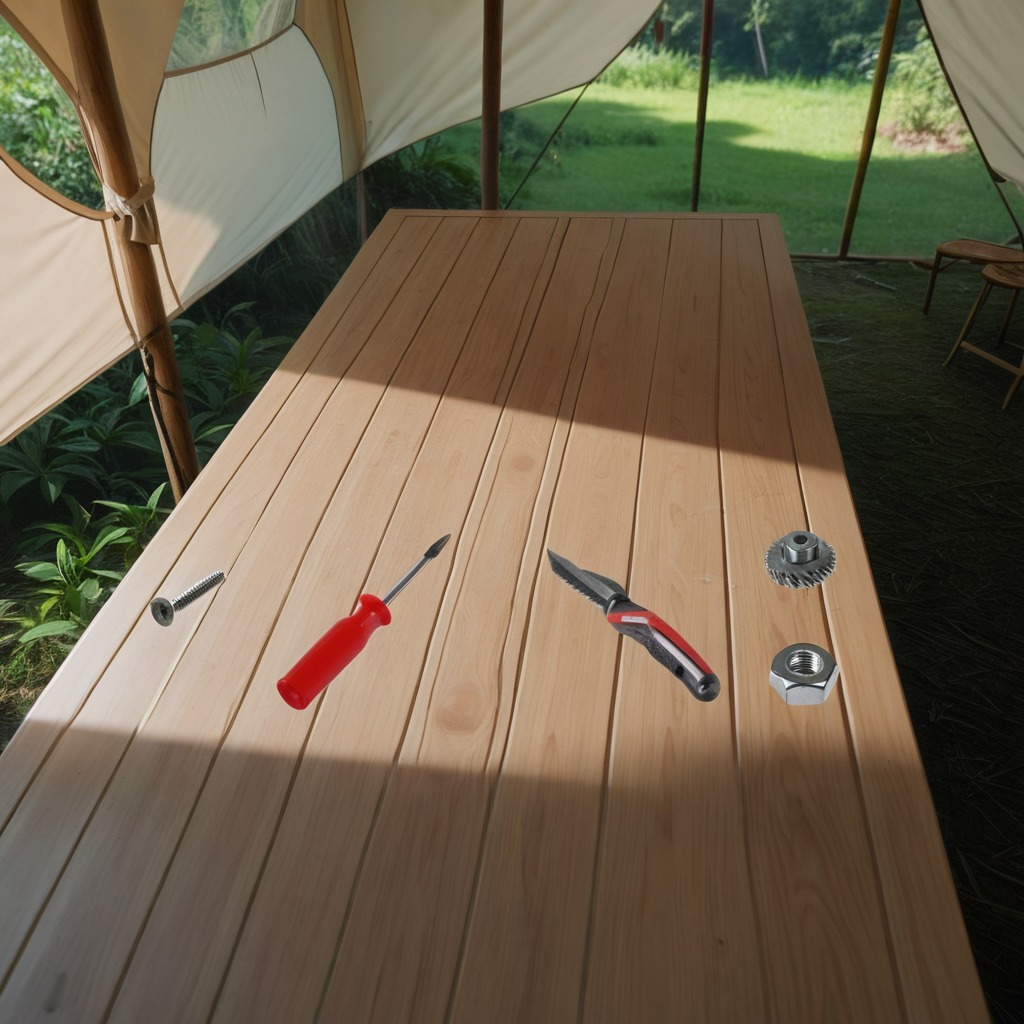
A gear with teeth and a screw are lying on a wooden table.